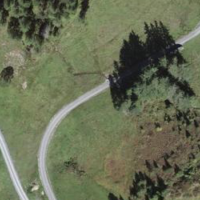
EUNIS habitat code: 26
Species observed at this site:
Turdus torquatus